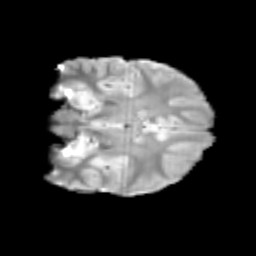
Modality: T2w
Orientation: coronal
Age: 10
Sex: female
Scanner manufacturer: siemens
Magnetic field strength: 3 T
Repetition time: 3.8 s
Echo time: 0.07 s